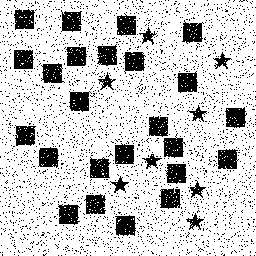
Squares: 24
Triangles: 0
Stars: 8
Total shapes: 32